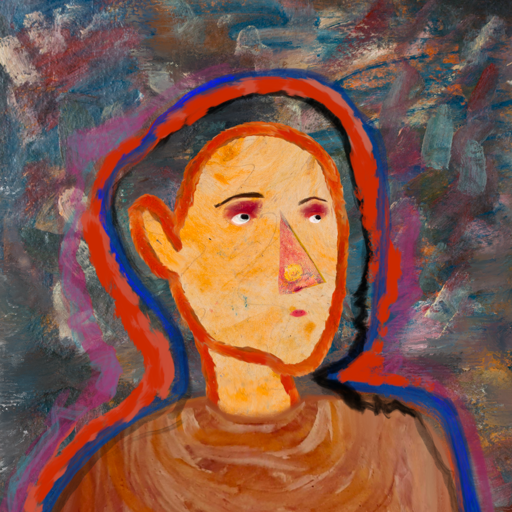
Background: Boggyland, Head And Neck Side: Experience, Face Side: Irani, Bust: Pious_Lady, Hair Side: Experience, Head Accessory: Blank, Second Necklace: Blank, Necklace: Blank, Baby: Blank